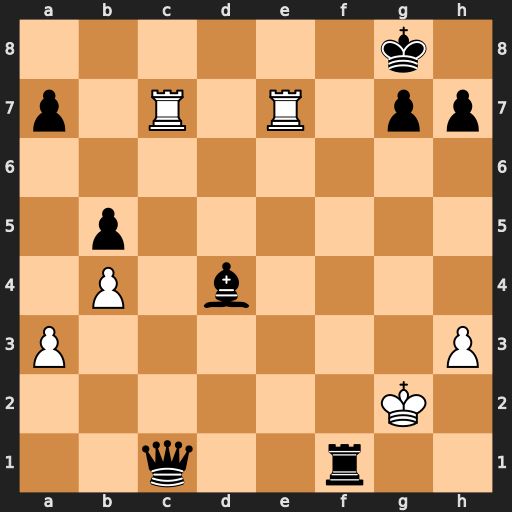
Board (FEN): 6k1/p1R1R1pp/8/1p6/1P1b4/P6P/6K1/2q2r2
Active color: w
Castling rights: -
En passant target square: -
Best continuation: Re8+ Rf8 Rxf8+ Kxf8 Rxc1